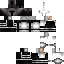
A female skeleton skin with dark skin, wearing brown helmet dressed in a black hoodie and black pants, featuring a closed mouth.